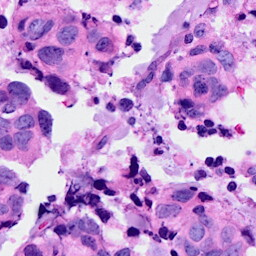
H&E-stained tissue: Breast